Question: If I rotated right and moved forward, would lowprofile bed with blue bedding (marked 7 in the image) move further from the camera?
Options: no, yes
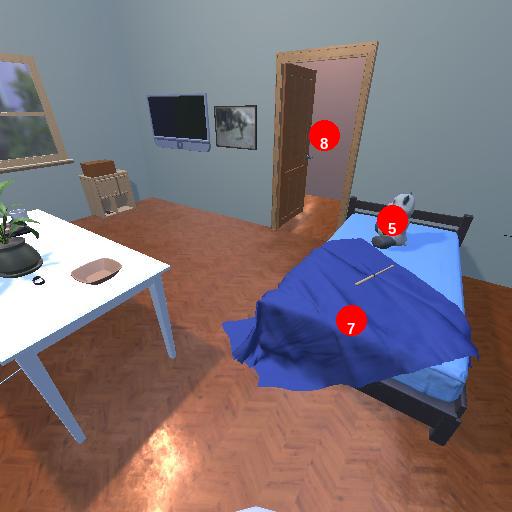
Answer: no